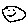
Label: smiley face